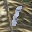
Label: 1